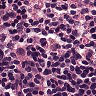
Metastatic tissue present: no